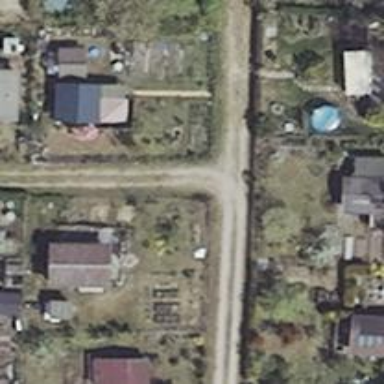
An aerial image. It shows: Road servicing allotments.